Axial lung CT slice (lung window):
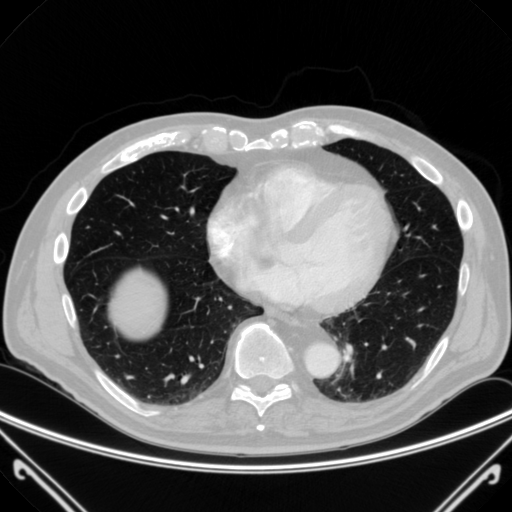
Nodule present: no